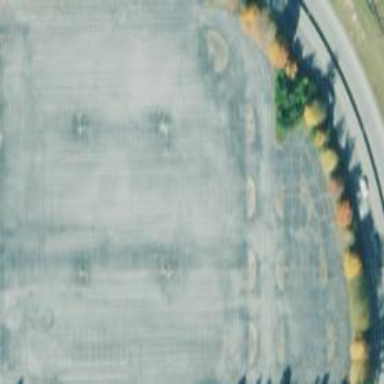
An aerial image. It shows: Parking area with surface parking facilities and park and ride service available.